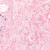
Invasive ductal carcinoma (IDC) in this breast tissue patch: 0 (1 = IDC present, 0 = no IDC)